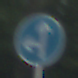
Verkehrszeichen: VorgeschriebeneFahrtrichtungGeradeausOderLinks
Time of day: SunriseSunset
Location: Outdoor (Nature)
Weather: PartlyCloudy
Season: NotSpecified
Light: Natural